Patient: sex F, age 60
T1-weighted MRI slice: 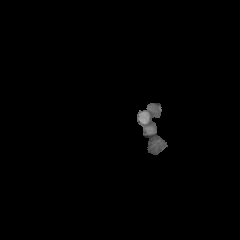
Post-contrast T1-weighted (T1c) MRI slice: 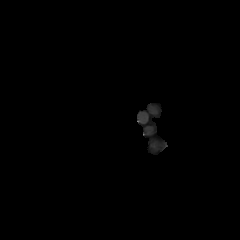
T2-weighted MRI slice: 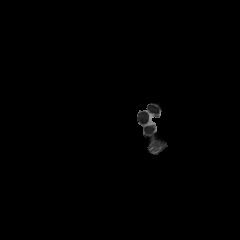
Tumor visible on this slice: no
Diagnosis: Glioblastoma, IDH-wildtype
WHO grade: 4